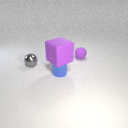
small blue metal cylinder to the right of small gray metal sphere